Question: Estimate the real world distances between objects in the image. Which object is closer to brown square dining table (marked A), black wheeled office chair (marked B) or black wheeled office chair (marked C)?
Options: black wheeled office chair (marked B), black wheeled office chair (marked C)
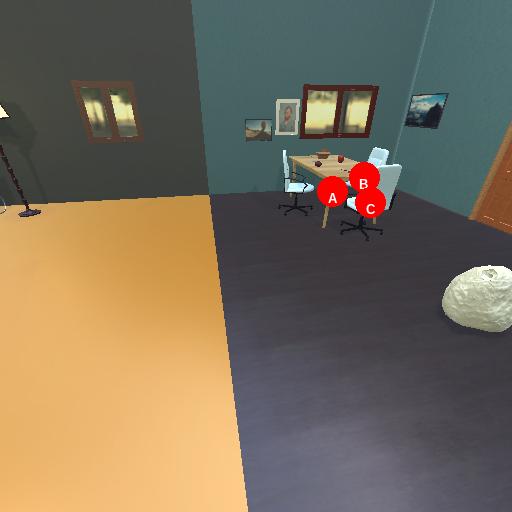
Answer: black wheeled office chair (marked B)